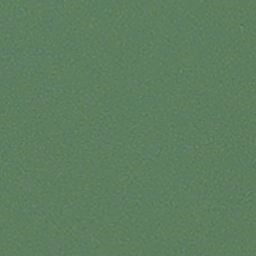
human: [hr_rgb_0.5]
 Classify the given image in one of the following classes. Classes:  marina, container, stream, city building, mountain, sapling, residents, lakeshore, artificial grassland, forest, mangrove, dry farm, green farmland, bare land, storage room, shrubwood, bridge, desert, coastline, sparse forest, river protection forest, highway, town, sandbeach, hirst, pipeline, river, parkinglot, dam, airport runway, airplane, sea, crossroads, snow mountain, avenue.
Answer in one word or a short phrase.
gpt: sea